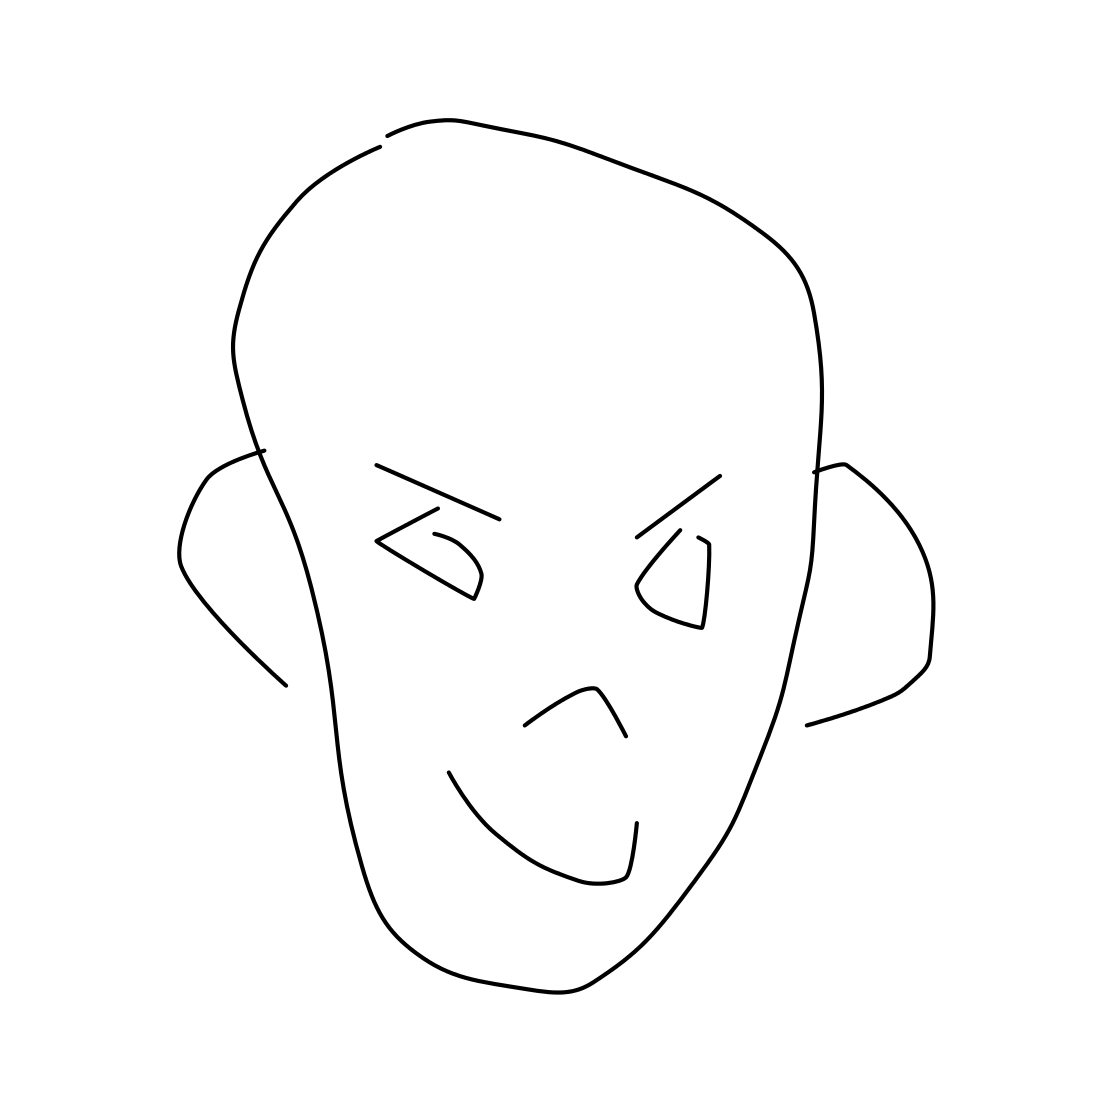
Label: head